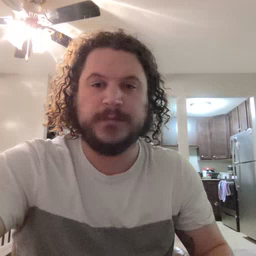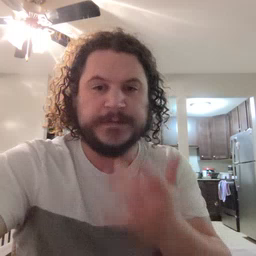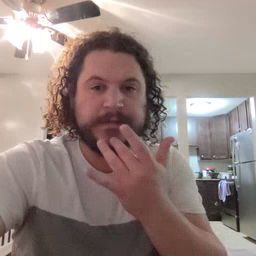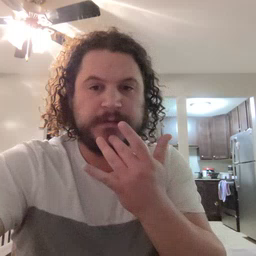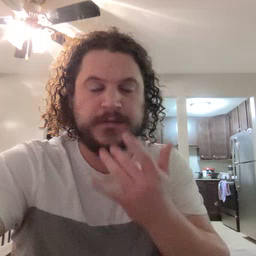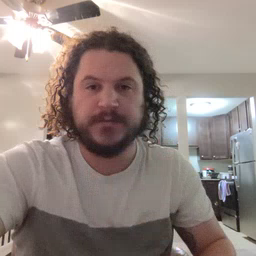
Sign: taste